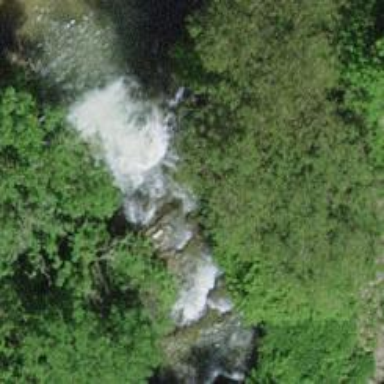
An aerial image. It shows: Beautiful waterfall in nature.